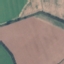
Label: AnnualCrop